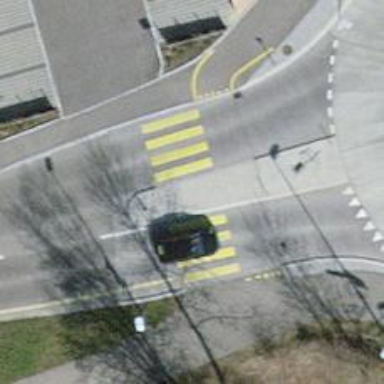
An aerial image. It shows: Asphalt cycleway with marked zebra crossing and crossing island.